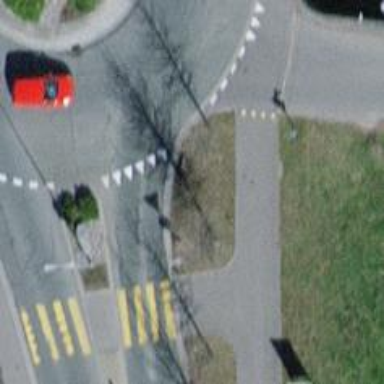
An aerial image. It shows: Primary highway with asphalt surface. There is cycle track on the right.